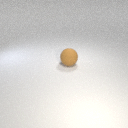
large brown rubber sphere